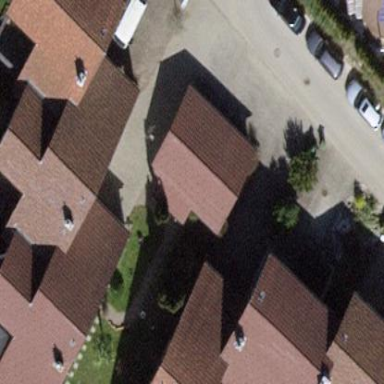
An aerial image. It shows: Group of garages.